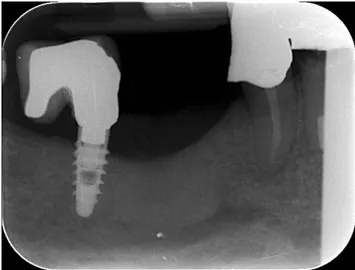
Intraoral radiography: regenerated bone after 5 months.
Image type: radiology (x_ray)